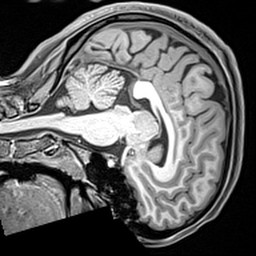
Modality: T1w
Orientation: sagittal
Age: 21
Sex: female
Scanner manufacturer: siemens
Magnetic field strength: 3 T
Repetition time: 2.4 s
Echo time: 0.0022 s